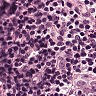
Metastatic tissue present: no